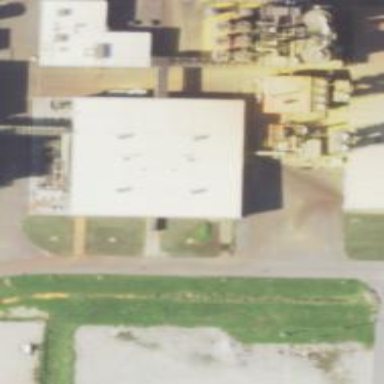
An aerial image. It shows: Industrial building.